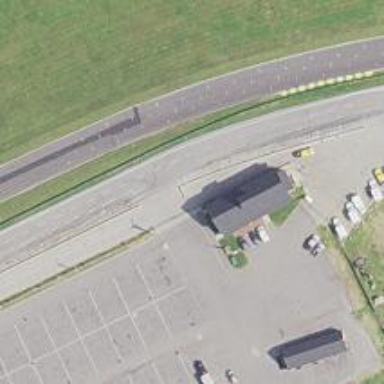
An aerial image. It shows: Motor sport raceway.